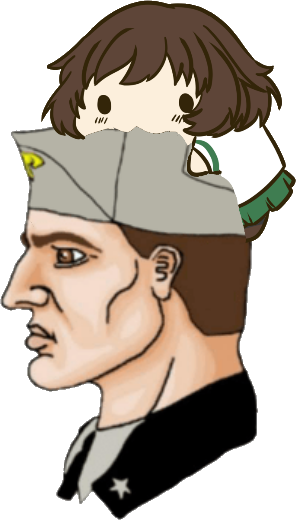
Label: 4_Yes_Chad